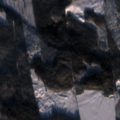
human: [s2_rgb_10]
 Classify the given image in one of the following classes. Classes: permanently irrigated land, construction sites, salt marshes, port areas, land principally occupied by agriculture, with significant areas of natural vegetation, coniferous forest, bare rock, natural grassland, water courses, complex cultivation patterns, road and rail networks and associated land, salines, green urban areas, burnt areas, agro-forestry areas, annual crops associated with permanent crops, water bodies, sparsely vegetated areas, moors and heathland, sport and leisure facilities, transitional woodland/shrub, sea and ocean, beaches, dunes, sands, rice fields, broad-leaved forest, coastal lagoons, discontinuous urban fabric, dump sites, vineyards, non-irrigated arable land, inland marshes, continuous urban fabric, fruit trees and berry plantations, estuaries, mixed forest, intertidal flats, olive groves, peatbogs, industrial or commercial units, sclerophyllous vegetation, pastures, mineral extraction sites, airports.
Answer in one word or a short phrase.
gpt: coniferous forest, transitional woodland/shrub